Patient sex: F
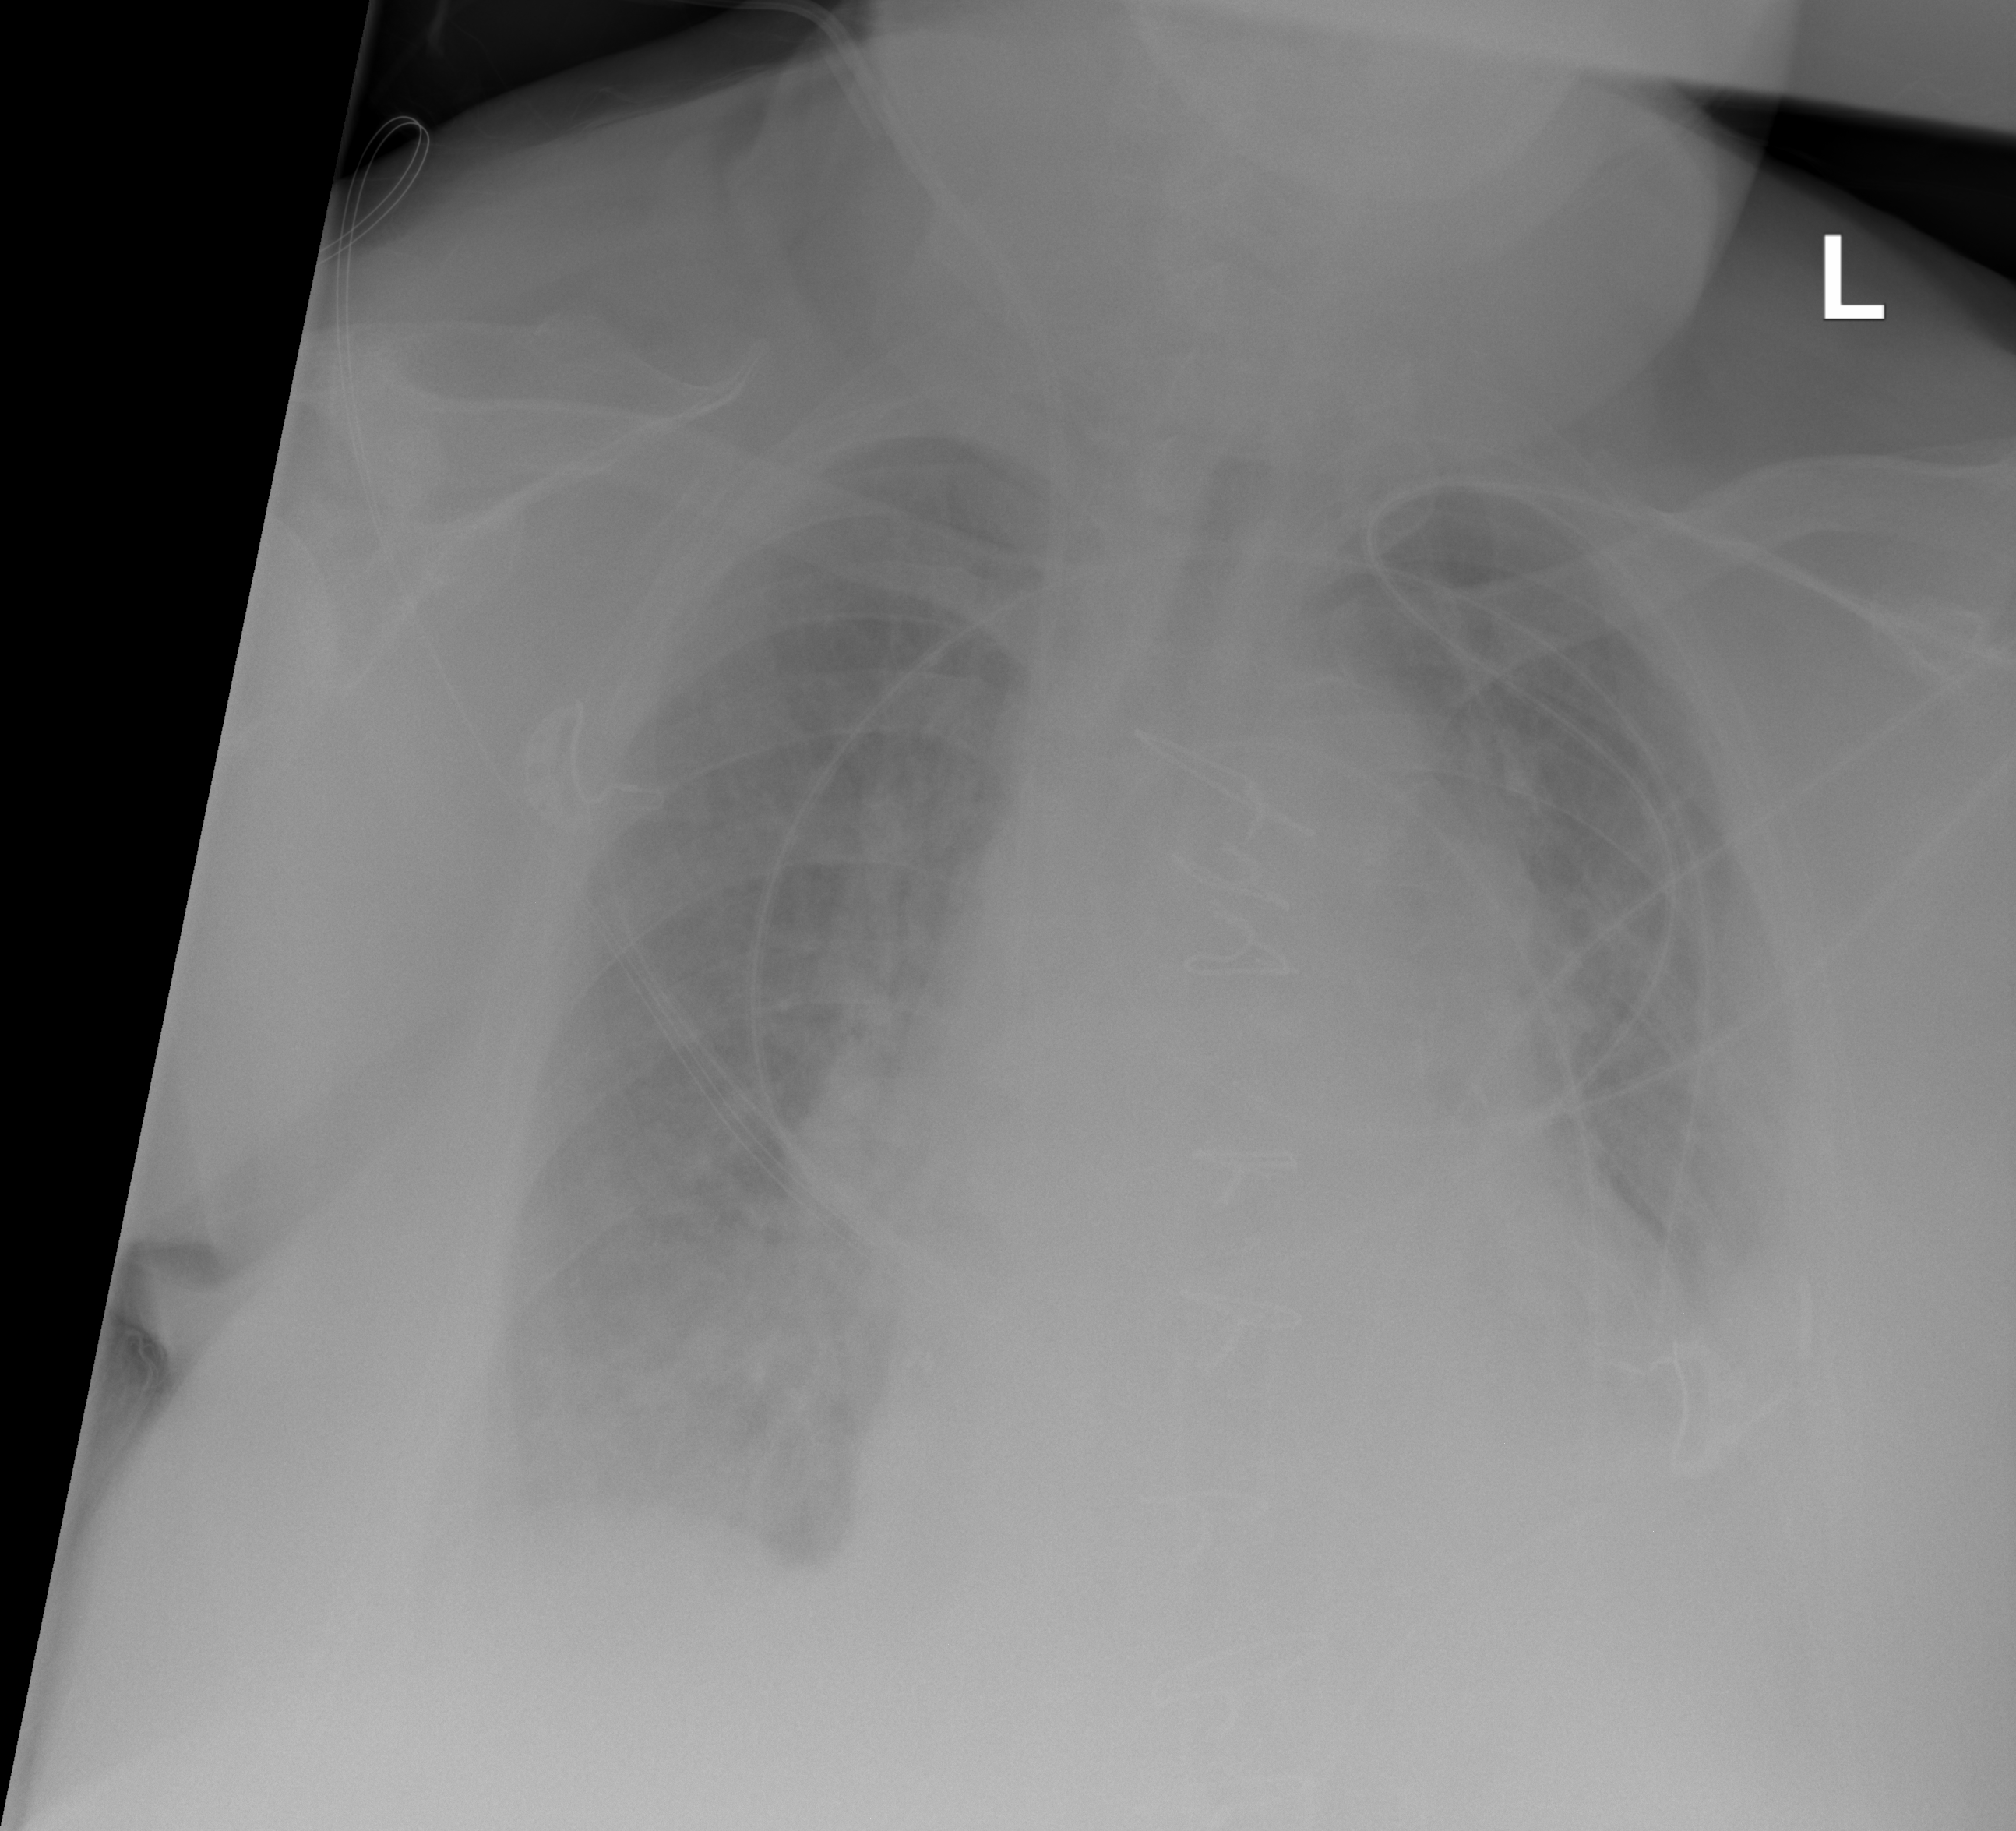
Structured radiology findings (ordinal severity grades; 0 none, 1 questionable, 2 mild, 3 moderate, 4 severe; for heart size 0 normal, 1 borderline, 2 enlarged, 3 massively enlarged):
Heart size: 2
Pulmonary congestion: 0
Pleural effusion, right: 2
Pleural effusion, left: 2
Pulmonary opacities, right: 0
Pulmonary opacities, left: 0
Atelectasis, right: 2
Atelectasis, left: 2